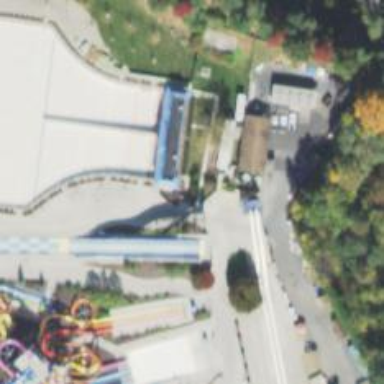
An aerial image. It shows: Water slide attraction.